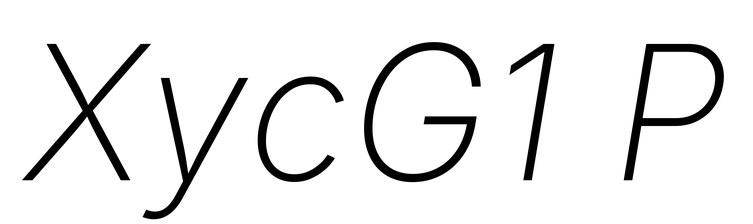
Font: Inter-Italic_ExtraLight_Italic